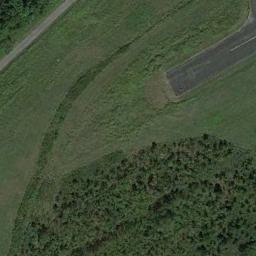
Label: meadow